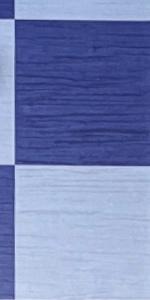
Label: Empty